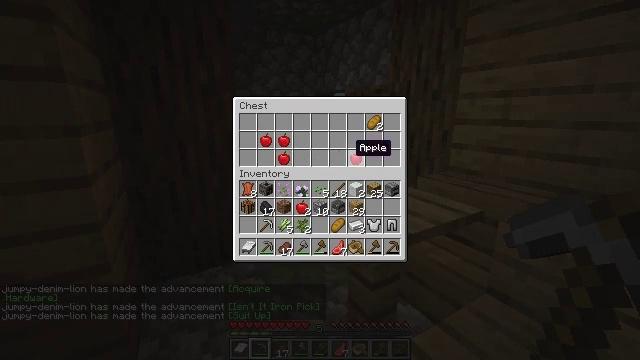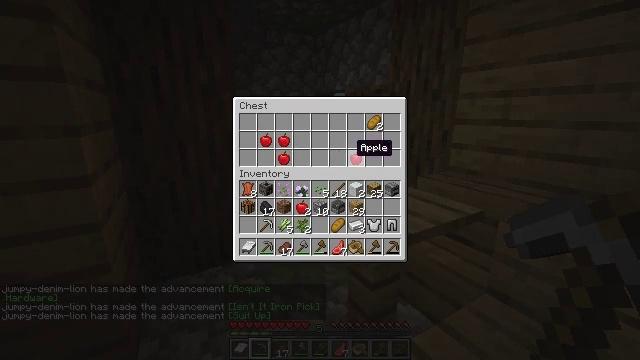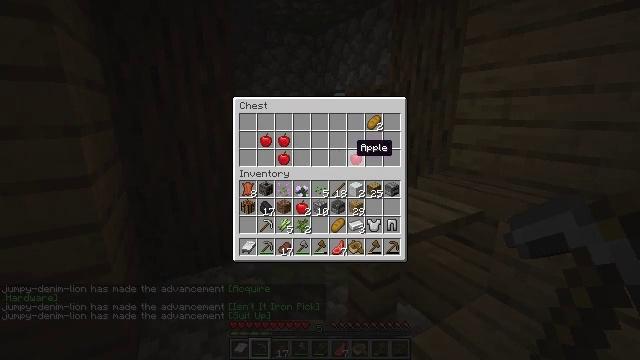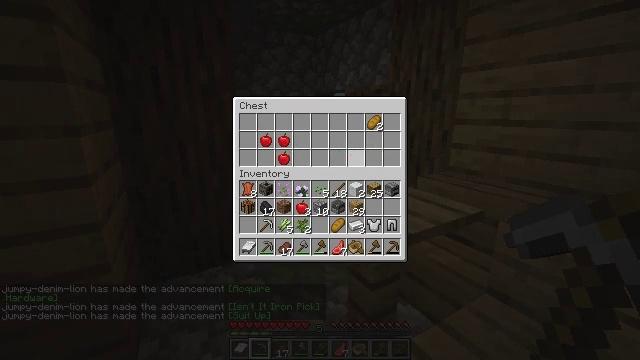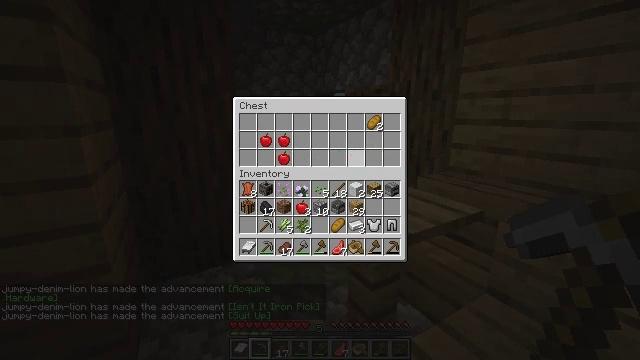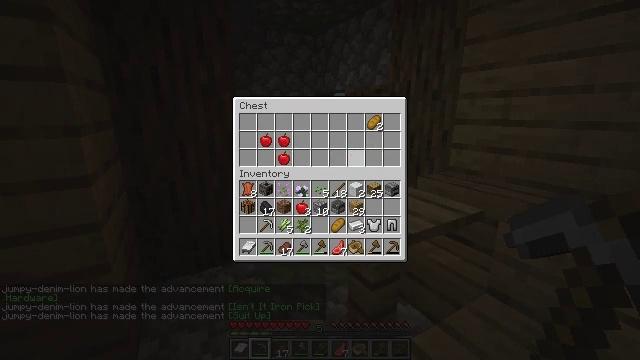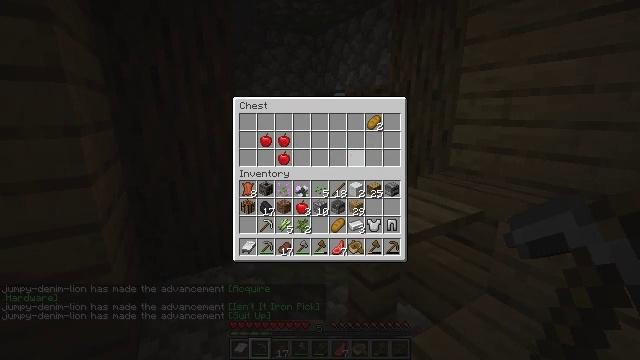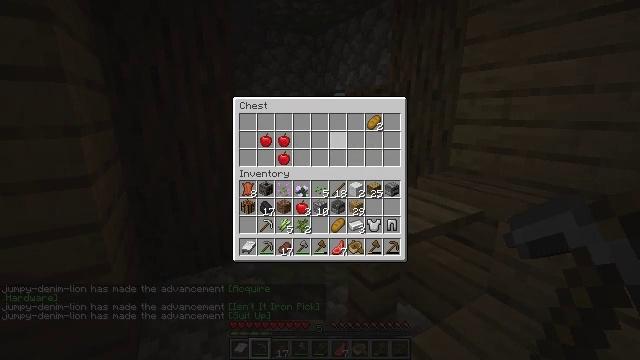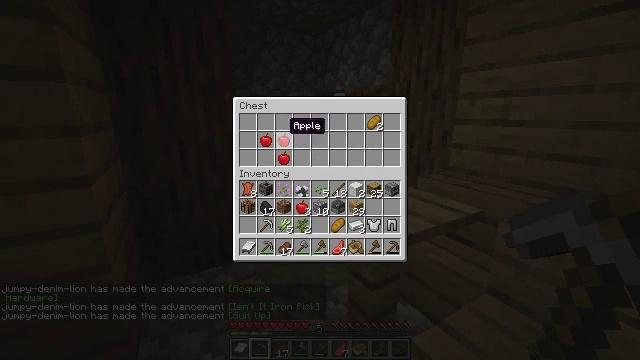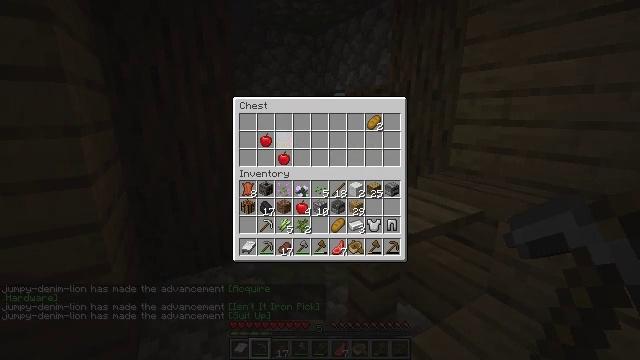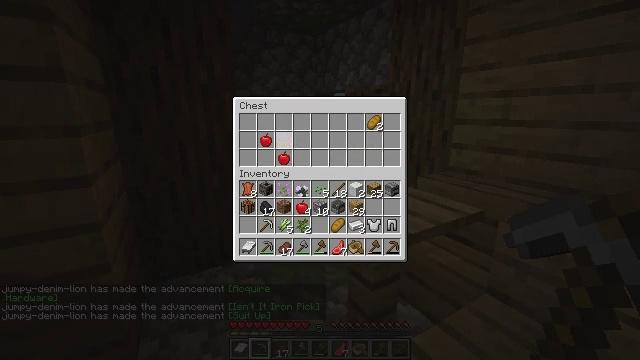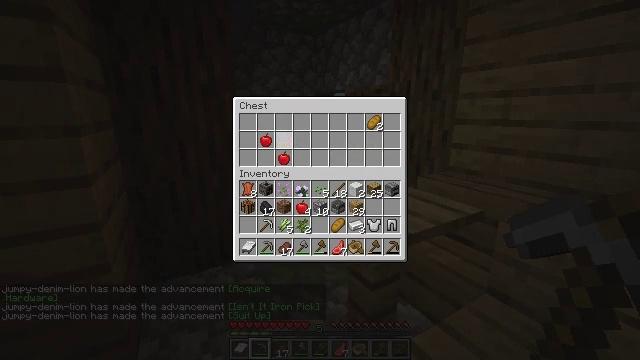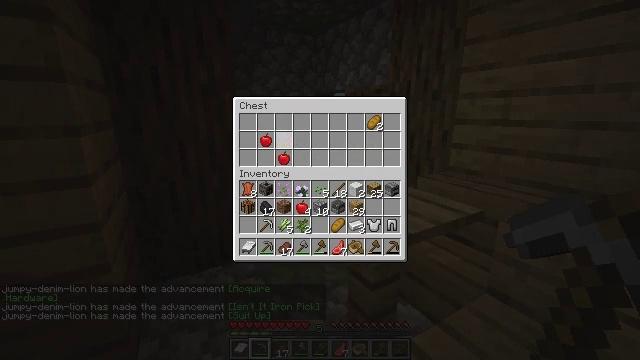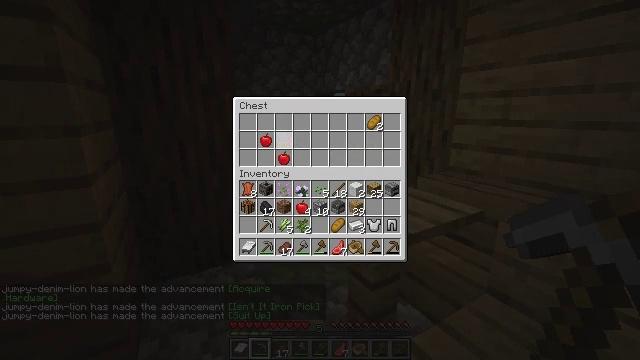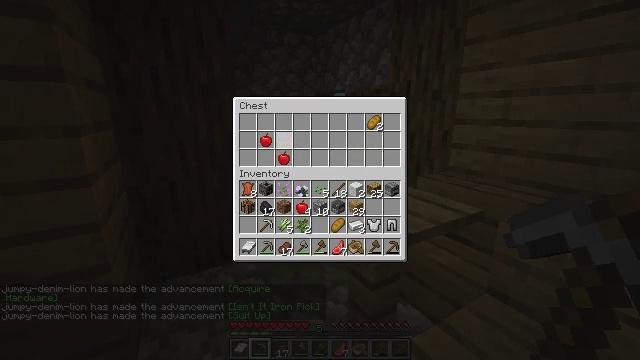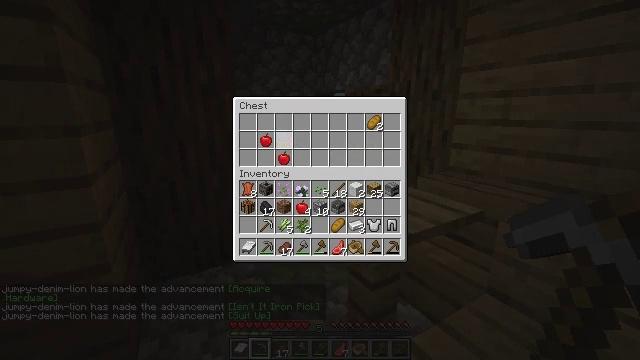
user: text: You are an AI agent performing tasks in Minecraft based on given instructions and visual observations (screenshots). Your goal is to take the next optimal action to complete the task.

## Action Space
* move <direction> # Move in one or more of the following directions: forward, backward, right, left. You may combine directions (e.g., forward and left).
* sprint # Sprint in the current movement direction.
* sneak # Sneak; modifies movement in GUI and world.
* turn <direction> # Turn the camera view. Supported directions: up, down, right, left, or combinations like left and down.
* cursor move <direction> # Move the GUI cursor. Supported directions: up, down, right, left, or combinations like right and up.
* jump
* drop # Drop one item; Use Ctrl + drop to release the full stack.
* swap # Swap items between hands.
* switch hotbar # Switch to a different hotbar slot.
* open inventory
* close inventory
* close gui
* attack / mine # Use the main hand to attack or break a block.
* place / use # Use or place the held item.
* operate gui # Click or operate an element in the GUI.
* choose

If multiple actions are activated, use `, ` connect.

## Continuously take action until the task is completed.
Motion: motion action
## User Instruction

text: Remove the grindstone from its place.
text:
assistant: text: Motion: sneak, operate gui
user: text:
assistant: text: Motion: sneak
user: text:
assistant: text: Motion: sneak, operate gui
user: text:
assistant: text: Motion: sneak, cursor move right, operate gui
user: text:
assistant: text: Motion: sneak
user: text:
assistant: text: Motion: sneak, operate gui
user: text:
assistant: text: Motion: sneak, cursor move left and up, operate gui
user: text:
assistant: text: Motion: sneak, cursor move left and up
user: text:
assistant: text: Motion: sneak, operate gui
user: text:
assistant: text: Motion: sneak, operate gui
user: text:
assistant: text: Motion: sneak, operate gui
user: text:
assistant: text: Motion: sneak, operate gui
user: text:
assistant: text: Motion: sneak, operate gui
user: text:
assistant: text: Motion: sneak, operate gui
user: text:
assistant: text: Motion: sneak, operate gui
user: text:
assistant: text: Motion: sneak, cursor move left
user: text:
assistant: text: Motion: sneak, operate gui
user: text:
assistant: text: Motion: sneak, operate gui
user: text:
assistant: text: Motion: sneak, operate gui
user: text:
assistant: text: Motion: sneak
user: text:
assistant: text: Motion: sneak, cursor move right and down, operate gui
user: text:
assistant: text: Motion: sneak, operate gui
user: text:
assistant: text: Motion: sneak, operate gui
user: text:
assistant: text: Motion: sneak
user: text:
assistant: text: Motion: sneak, operate gui
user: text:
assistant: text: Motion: sneak, operate gui
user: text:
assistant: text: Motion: sneak, cursor move right and up
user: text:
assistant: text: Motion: sneak, cursor move right and up
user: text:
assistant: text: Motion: sneak
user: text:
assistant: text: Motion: sneak, cursor move right